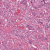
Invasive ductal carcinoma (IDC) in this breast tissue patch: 1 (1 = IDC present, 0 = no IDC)